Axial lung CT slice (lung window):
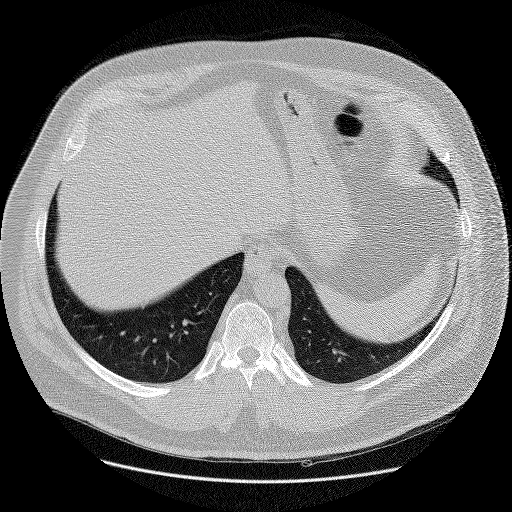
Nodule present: no